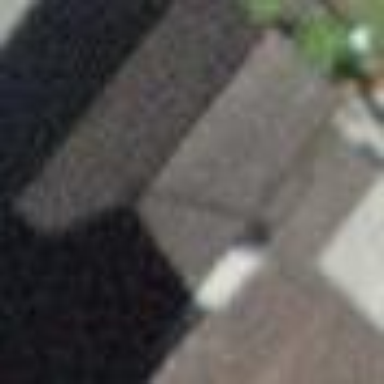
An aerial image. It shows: Garage.